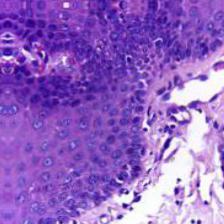
Diagnosis: Normal